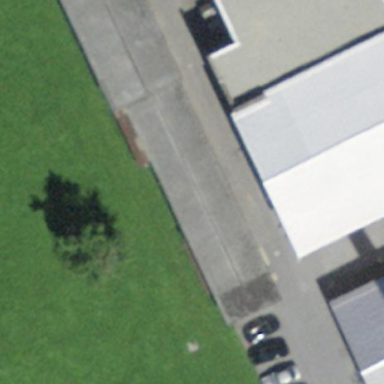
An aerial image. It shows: Industrial building.